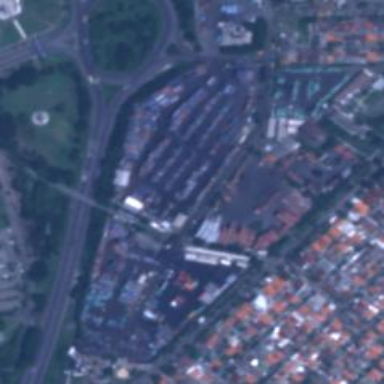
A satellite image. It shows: Industrial area.